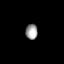
Tissue: lung
Cell type: T cells
Senescence score: 0.1687
Nuclear area (px): 182
Mean DAPI intensity: 156.385